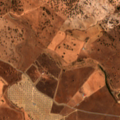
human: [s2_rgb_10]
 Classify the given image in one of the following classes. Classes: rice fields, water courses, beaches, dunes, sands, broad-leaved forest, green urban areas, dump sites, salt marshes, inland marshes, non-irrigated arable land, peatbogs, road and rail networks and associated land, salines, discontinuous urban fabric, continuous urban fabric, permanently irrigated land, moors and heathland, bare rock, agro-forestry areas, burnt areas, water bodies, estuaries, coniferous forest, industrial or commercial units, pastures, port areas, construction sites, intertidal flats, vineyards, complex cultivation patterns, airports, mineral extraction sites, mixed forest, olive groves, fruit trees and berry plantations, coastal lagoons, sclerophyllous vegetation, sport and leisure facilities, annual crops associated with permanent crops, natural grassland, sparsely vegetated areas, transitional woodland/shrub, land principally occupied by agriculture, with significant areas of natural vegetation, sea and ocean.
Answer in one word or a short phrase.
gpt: non-irrigated arable land, pastures, agro-forestry areas